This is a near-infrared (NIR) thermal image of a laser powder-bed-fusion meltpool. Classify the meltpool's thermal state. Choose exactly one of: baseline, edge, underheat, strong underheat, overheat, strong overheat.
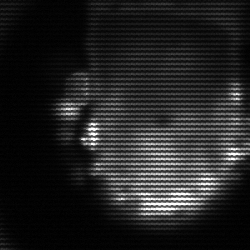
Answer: baseline